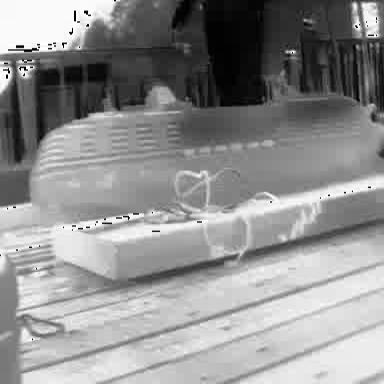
There is a container_ship in the infrared image.